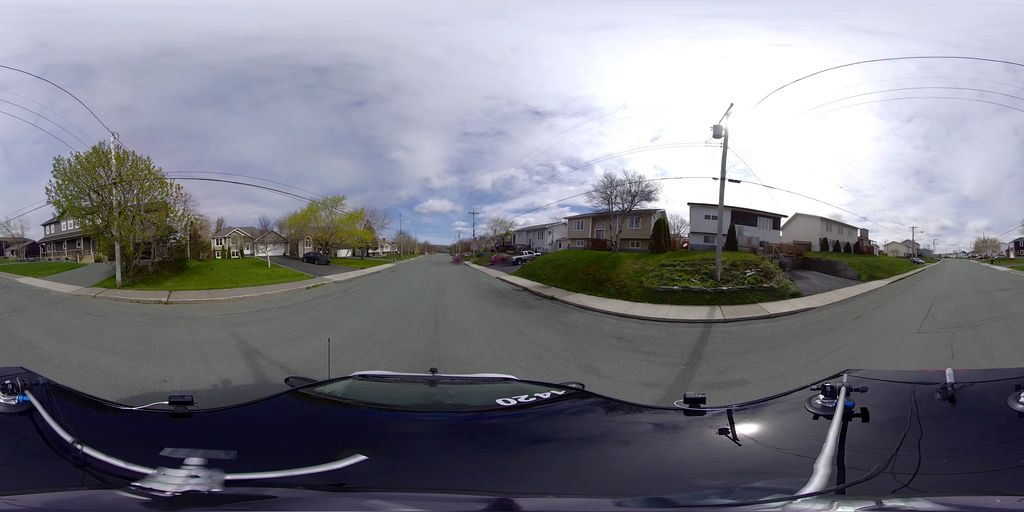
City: st_johns